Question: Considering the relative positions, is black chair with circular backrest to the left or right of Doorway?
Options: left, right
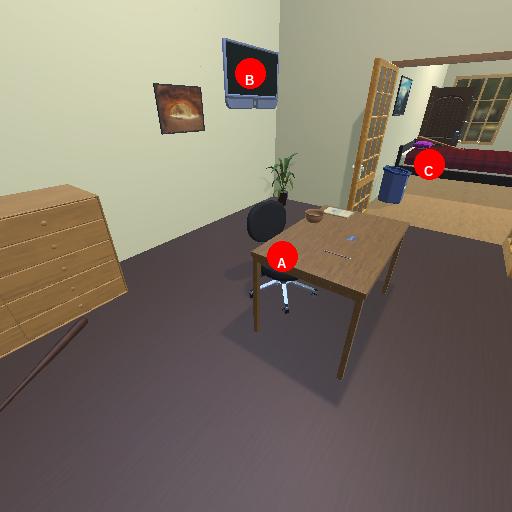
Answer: left